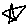
Label: star